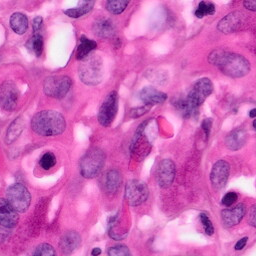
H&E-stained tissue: Pancreatic